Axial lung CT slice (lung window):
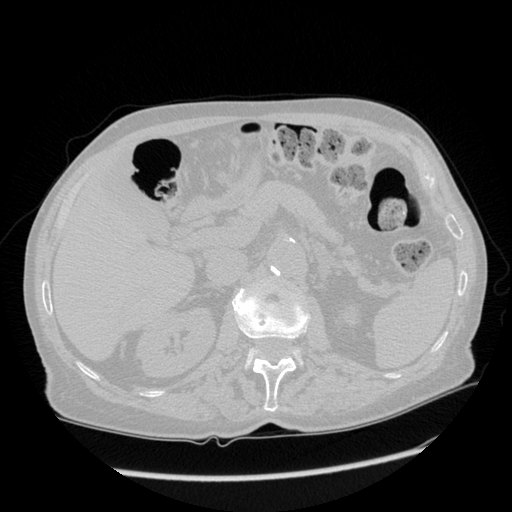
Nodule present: no